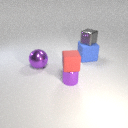
large blue rubber cube behind large purple metal sphere